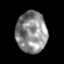
Tissue: skin
Cell type: Epithelial cells
Senescence score: 0.2452
Nuclear area (px): 1240
Mean DAPI intensity: 139.132